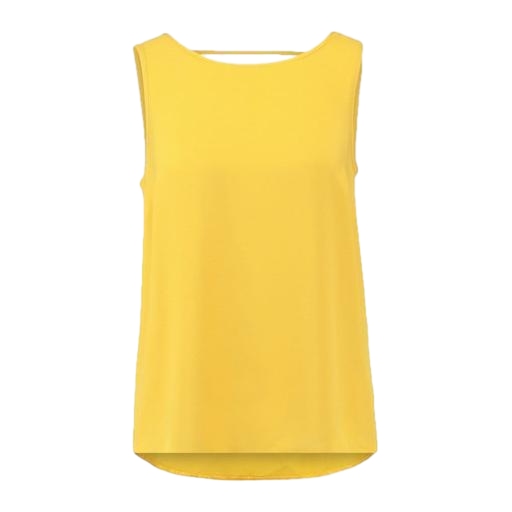
yellow tank top, yellow italian cady emery camisole, yellow pleated-back high-low blouse, white background